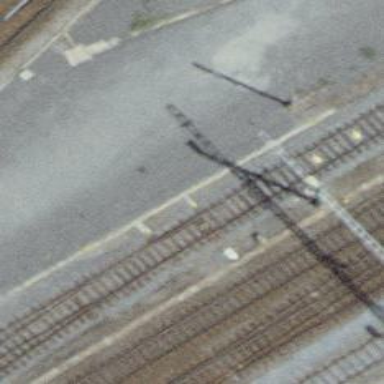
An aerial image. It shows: Railway switch.